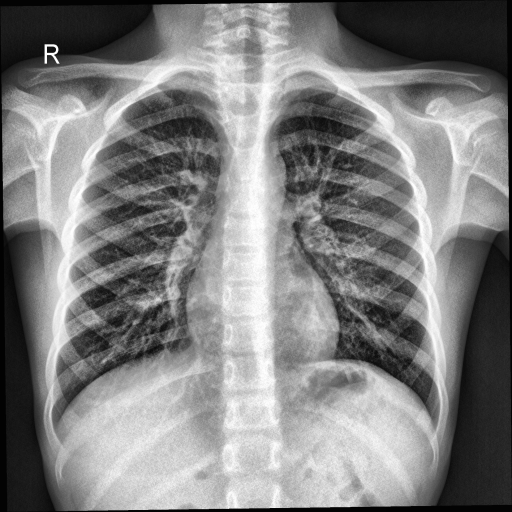
Finding: NORMAL